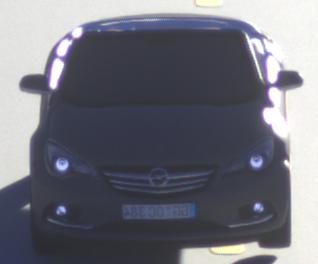
Make: Opel
Model: Cascada 1.4 Turbo
Detailed model: Cascada
Model produced from: 2013/03
Model produced until: 2015/01
Doors: 2
Color: gray
Road condition: dry road
Daytime: sunrise or sunset
Contrast: low contrast